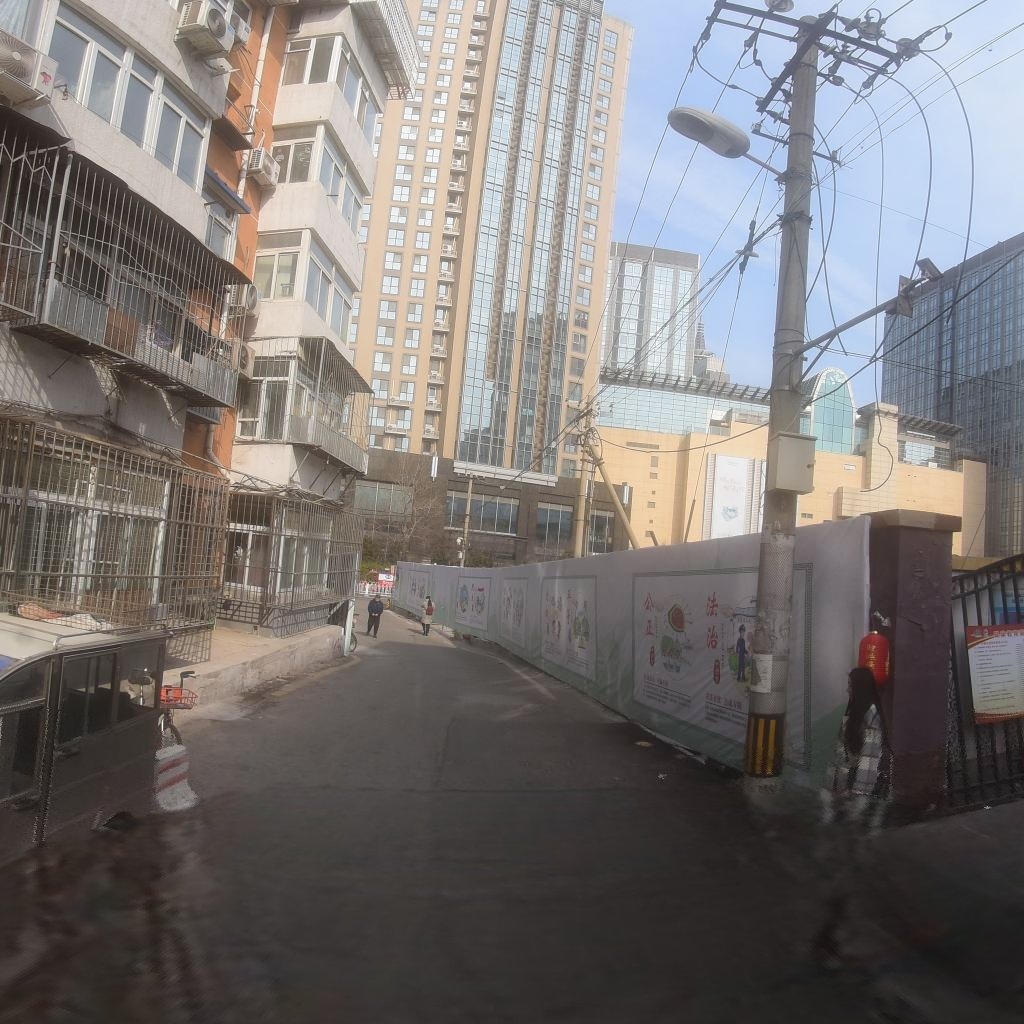
Region: Chaoyang
Road damage annotations: longitudinal crack